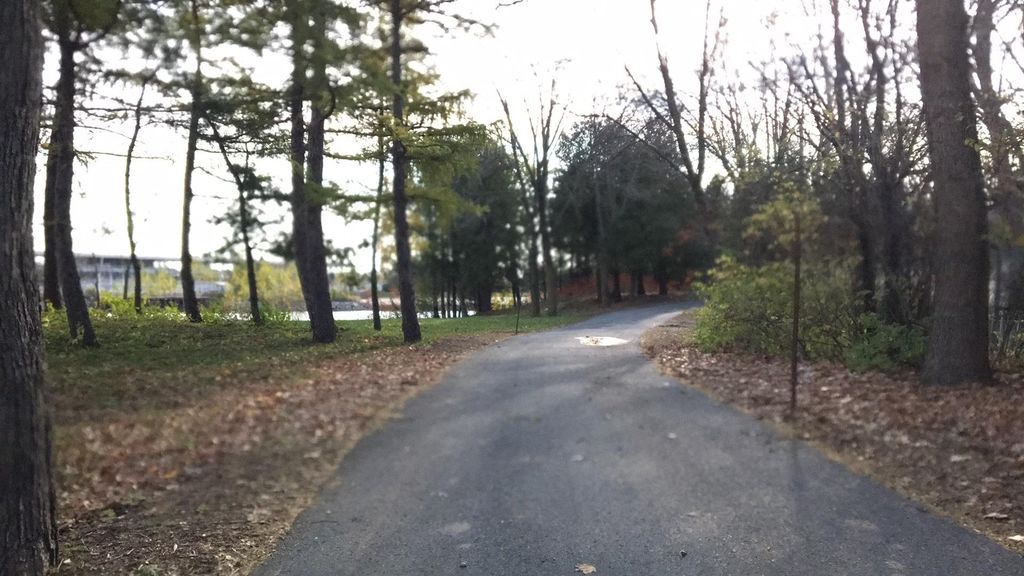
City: montreal